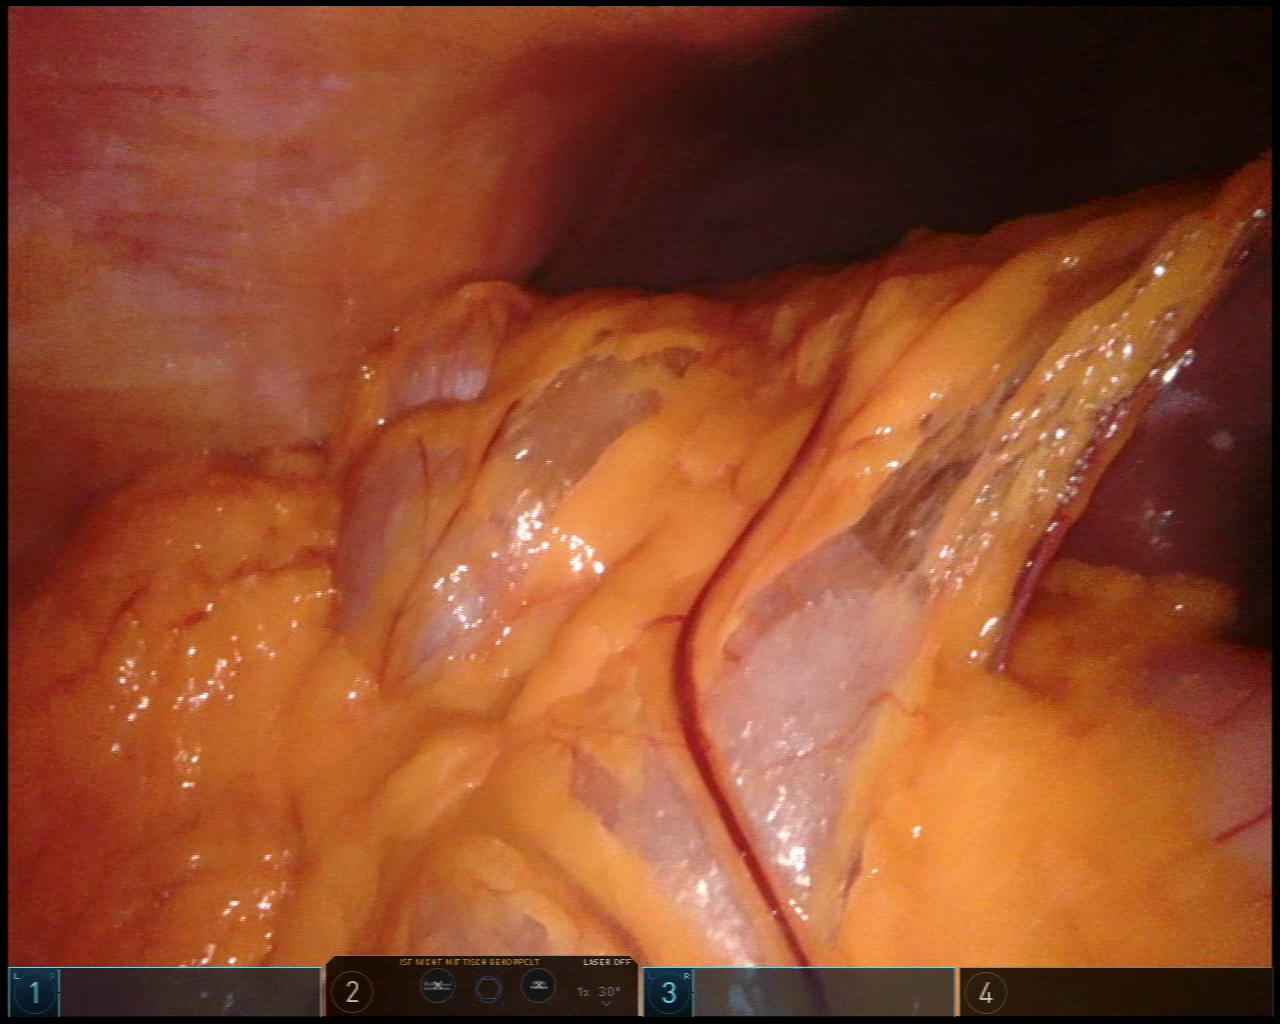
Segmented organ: liver
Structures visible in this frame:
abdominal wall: yes
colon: yes
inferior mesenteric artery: no
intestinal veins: no
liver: yes
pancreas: no
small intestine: no
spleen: no
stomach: yes
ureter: no
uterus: no
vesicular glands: no